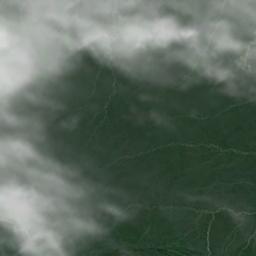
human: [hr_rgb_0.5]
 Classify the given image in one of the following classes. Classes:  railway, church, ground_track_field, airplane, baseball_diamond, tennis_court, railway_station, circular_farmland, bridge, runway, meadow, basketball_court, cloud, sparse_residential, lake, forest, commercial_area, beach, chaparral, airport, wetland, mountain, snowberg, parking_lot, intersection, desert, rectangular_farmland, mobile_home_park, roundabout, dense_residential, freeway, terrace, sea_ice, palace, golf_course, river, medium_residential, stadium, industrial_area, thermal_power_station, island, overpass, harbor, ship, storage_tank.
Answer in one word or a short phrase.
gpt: cloud